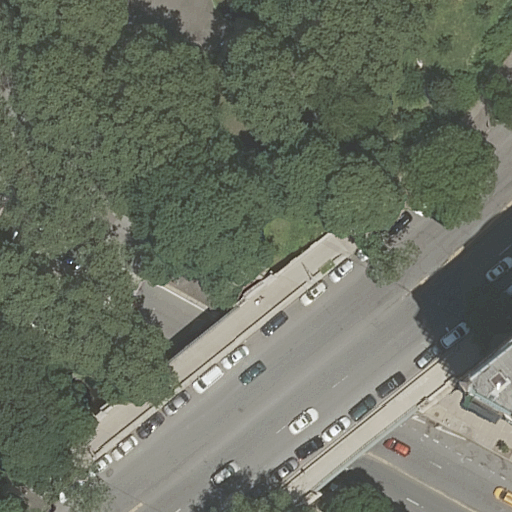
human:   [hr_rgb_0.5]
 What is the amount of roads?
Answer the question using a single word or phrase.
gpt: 14

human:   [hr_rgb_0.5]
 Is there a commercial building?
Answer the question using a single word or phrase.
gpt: no

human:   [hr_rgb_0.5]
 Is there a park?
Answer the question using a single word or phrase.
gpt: yes

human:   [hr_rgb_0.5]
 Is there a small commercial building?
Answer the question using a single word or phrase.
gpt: no

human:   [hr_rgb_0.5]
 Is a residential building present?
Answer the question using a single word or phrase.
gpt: yes

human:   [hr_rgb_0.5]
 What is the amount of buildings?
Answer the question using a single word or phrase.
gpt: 1

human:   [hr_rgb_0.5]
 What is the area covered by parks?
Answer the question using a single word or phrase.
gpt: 10633m2

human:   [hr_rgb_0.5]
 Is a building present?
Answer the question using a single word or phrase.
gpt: yes

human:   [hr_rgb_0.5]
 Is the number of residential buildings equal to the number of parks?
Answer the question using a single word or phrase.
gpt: no

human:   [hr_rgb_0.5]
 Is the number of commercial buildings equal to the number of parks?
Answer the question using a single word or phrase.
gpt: no

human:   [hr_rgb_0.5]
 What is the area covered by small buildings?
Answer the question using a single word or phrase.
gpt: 76m2

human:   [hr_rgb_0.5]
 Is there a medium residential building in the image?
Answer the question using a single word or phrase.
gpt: no

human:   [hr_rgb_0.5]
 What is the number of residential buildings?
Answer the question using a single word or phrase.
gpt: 1

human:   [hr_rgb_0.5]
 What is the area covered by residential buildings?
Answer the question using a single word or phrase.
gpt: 76m2

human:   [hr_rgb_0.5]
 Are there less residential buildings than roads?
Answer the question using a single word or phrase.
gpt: yes

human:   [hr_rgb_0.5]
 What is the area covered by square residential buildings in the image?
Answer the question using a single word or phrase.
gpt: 0m2

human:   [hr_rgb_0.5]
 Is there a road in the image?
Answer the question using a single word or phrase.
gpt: yes

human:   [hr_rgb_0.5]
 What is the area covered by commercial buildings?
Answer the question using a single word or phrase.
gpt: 0m2

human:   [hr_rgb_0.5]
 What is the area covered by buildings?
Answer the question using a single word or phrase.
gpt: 76m2

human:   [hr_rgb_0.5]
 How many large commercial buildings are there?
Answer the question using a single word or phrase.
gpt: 0

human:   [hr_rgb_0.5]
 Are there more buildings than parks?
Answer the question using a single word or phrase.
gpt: no

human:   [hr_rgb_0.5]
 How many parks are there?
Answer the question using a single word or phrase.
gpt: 2

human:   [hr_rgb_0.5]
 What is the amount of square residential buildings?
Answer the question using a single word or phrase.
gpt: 0

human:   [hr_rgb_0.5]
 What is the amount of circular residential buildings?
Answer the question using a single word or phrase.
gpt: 0

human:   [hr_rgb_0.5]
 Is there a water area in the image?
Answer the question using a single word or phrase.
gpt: no

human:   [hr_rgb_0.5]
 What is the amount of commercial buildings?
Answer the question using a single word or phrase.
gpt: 0

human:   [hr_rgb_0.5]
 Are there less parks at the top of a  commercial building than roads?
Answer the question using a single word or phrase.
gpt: yes

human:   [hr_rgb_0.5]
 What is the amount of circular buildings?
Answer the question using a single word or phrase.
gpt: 0

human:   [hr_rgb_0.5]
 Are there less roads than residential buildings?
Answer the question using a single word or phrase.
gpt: no

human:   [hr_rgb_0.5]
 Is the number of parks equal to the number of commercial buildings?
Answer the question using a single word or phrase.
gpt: no

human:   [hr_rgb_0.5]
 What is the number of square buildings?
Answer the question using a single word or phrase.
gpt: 0

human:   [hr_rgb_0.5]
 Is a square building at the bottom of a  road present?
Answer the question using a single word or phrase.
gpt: no

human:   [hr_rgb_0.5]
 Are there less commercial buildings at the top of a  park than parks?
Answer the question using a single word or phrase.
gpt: yes

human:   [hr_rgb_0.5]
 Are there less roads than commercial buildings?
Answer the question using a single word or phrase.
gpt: no

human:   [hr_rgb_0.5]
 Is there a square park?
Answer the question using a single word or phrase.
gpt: no

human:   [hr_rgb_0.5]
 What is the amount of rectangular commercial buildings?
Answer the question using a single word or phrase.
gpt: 0

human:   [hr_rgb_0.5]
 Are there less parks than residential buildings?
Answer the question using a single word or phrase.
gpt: no

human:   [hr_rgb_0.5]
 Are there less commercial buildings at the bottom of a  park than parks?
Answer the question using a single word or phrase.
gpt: yes

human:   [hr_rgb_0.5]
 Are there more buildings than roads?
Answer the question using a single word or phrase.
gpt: no

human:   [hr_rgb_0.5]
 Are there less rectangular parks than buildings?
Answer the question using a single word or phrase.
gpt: yes

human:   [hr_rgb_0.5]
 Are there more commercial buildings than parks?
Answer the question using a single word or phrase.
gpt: no

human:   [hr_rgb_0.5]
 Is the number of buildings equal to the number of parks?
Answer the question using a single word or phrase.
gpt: no

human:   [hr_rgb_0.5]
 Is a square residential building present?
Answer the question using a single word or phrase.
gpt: no

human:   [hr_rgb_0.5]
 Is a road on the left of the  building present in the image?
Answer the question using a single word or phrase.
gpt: yes

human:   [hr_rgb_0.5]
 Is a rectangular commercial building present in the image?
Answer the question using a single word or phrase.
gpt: no

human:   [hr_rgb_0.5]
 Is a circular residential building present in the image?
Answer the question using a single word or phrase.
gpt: no

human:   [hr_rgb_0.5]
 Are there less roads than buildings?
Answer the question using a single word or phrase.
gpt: no

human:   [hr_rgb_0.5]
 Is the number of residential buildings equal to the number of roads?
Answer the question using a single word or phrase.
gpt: no

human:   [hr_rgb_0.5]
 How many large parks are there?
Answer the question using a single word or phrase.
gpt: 1

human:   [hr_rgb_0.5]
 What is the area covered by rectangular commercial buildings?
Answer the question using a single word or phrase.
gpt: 0m2

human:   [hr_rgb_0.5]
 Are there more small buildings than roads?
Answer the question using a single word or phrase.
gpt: no

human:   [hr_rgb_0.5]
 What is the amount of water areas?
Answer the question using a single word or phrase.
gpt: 0

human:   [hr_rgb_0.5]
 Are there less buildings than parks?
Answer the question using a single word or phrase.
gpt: yes

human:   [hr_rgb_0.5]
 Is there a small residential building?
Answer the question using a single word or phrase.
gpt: yes

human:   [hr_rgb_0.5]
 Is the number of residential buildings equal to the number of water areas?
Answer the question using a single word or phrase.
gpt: no

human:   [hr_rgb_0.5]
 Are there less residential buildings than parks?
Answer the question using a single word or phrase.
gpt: yes

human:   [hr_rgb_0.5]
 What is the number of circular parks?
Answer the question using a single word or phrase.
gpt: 0

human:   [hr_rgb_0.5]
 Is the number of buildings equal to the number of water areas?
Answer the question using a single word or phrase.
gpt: no

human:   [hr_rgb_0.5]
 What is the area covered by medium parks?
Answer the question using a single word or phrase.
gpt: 340m2

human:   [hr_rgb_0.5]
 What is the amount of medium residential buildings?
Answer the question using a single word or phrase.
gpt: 0

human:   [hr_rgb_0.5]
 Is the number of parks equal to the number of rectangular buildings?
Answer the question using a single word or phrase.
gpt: no

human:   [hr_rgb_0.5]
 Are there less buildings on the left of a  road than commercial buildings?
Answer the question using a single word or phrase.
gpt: no

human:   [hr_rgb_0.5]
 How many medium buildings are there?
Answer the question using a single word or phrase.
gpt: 0

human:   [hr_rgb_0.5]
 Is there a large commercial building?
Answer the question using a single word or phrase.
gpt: no